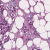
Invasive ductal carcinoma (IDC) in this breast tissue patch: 1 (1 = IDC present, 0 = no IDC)